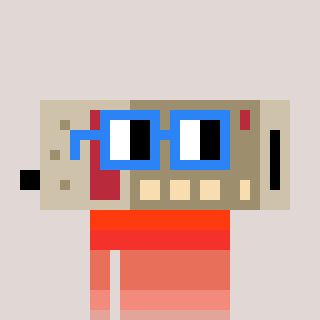
a pixel art character with square blue glasses, a cordless phone-shaped head and a grayscale-colored body on a warm background